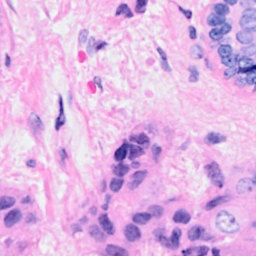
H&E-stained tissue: Breast